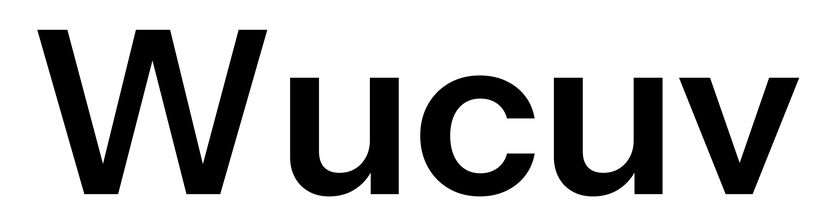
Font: InstrumentSans_SemiBold